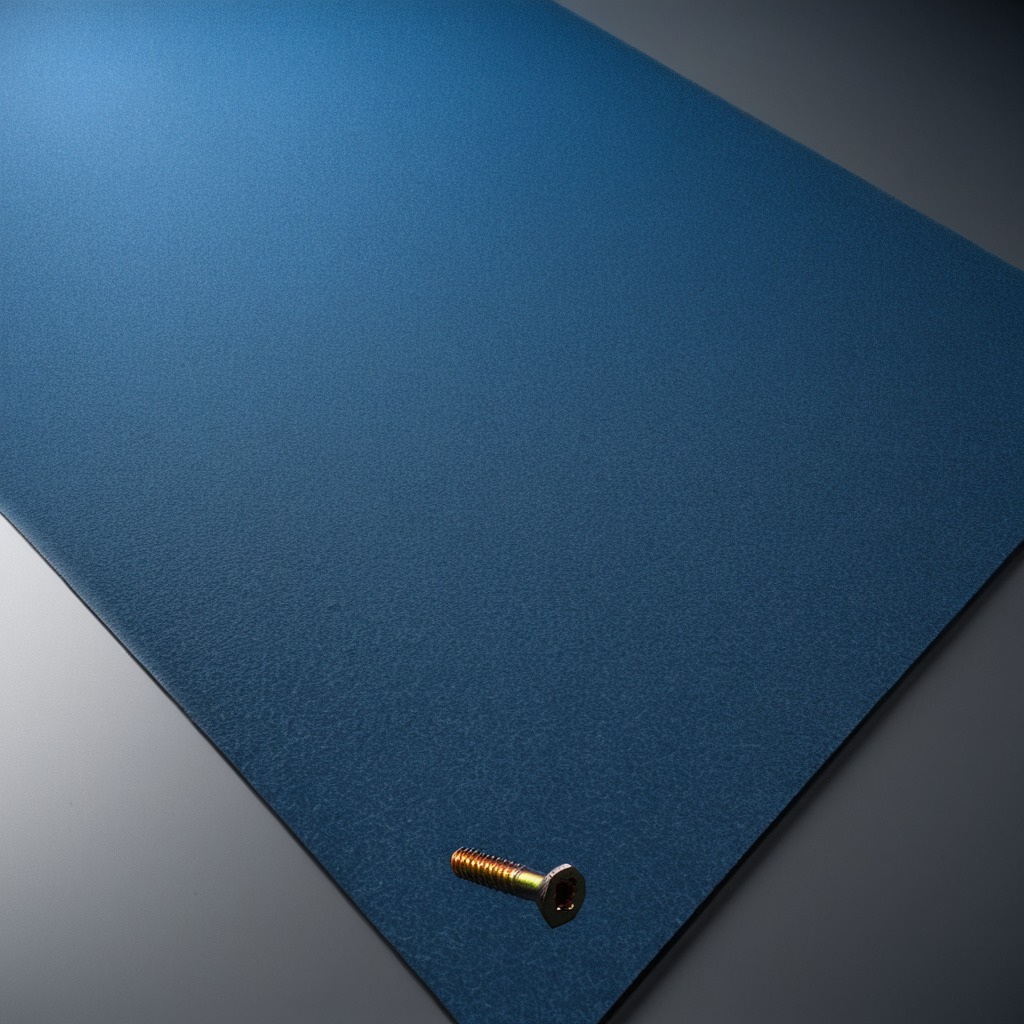
A metal screw is lying on a granite tabletop.